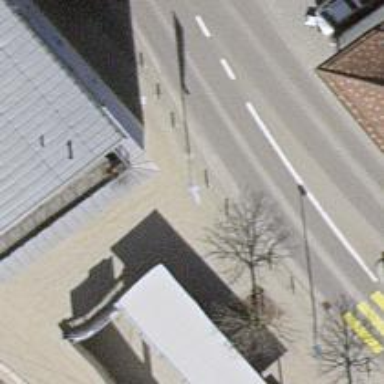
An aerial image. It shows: Bollard barrier.